Question: I want to use Google's spelling correction/suggestions in an app I'm doing. I've googled it but all I found was examples for Google's canceled SOAP API and the newly deprecated XML Web Search API.
I just want to be able to send a search query and get back the suggested correction.
>
Which API can I use now? Could you give an example of its usage? Is there a C# Wrapper around it?
Thanks!
EDIT:
The problem with Bing and Yahoo's spelling API is that they seem to check against a dictionary, so some brand/product names are not recognized, Googles seem to be based on usual spelling mistakes and pages they ended up visiting, so it can suggest spell checking for the most common things, ie:
if you type
> "hello word"
it will say
> "do you mean hello world?"
even though it is spelled correctly
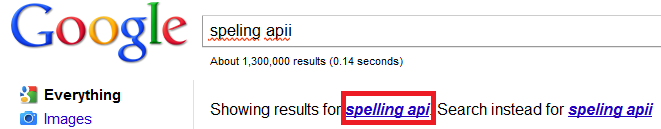
Answer: If anything, you could build it yourself with a small C# program that downloaded google's search page for a particular word i.e <URL> and search for the
> Showing results for .
Search instead for
fragment, which would be contained in a '<p class="sp_cnt">' in case the wording was incorrect, from there you could just extract the suggested correct spelling
Update: Actually, depending on a couple of things, it could also be in a '<p class="ssp">', I think it depends on how long the phrase is, anyways you could search for the '<span id="topstuff">' and find a child paragraph with either class, and extract the correct spelling from there, note that in the '"ssp"' case the wording is different:
> Did you mean: showing result for phi
You could parse the page as an XML, if the code is XHTML compliant, then hurrah, otherwise you would have to tweak it a bit, making it "well-formed" to be loaded with XML as a XMLDocument. After that it should be easy finding the fragment of the page (should it exist) that tells you the appropriate spelling